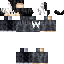
A male skeleton skin with dark skin, wearing brown bald dressed in a black armor chest and black pants, featuring a closed mouth.